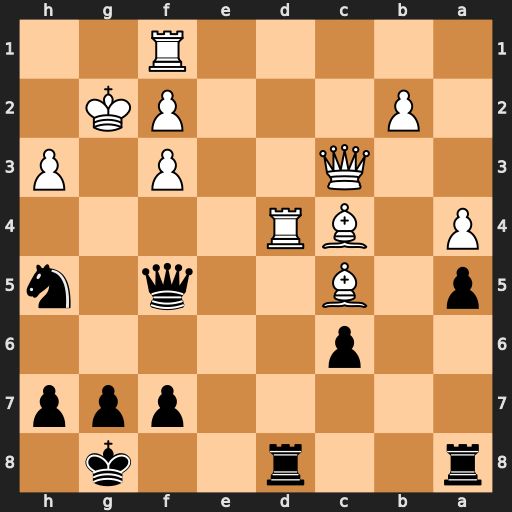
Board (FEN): r2r2k1/5ppp/2p5/p1B2q1n/P1BR4/2Q2P1P/1P3PK1/5R2
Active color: b
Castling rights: -
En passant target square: -
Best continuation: Rxd4 Qxd4 Nf4+ Qxf4 Qxf4